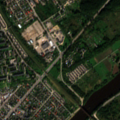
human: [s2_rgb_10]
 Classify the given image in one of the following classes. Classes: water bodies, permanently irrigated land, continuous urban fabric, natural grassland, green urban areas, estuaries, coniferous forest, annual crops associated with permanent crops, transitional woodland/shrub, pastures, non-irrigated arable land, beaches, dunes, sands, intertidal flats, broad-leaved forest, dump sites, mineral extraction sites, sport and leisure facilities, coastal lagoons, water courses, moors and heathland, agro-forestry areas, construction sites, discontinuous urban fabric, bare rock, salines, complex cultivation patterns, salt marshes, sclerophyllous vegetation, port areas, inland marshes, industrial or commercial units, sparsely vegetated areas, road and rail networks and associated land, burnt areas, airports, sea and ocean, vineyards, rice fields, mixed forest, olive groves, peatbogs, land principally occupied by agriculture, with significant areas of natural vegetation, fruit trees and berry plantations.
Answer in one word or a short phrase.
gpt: discontinuous urban fabric, industrial or commercial units, road and rail networks and associated land, complex cultivation patterns, land principally occupied by agriculture, with significant areas of natural vegetation, broad-leaved forest, water courses